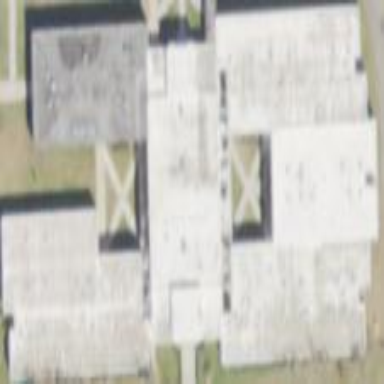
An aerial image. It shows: School building.